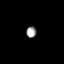
Tissue: prostate
Cell type: T cells
Senescence score: 0.3544
Nuclear area (px): 107
Mean DAPI intensity: 162.215